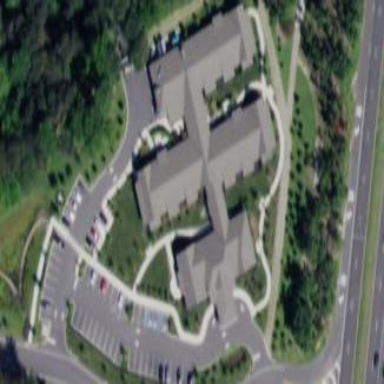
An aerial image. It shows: Hospice building providing healthcare services.